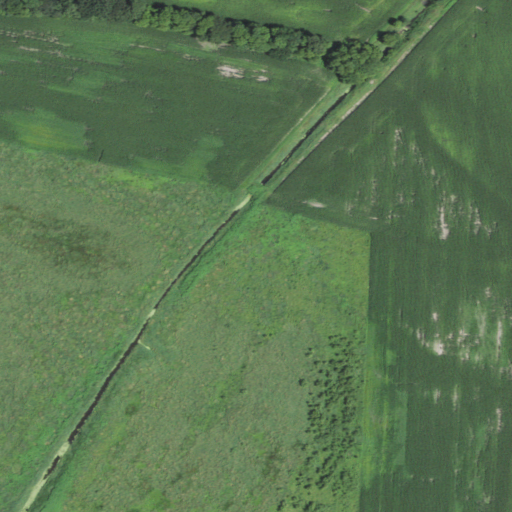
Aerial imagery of plain(s) in Minnesota named Brian Lakebed containing cultivated crops and herbaceous wetlands